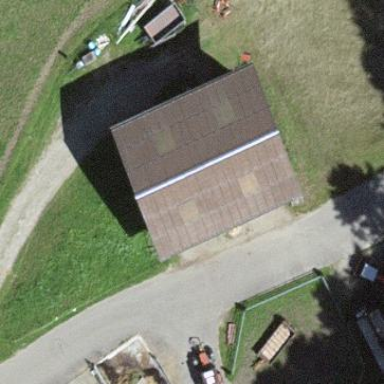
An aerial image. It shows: Shed building.